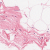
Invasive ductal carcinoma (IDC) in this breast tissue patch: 0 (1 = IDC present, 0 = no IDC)